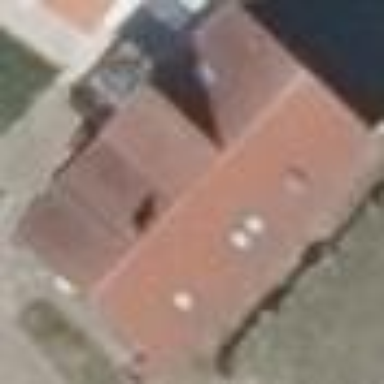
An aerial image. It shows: Gabled house with red roof oriented along direction.